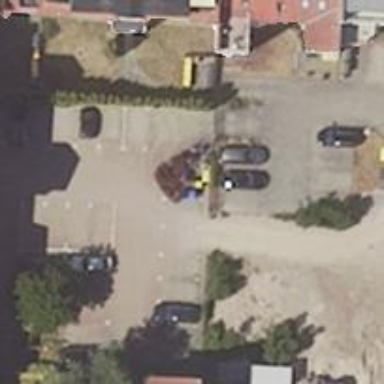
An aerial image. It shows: Road serving as parking aisle.